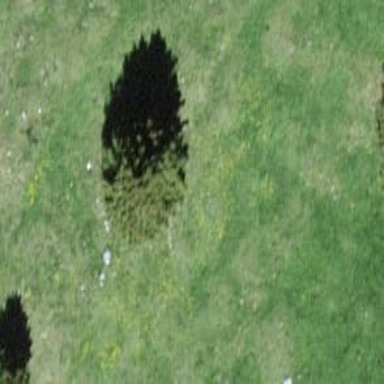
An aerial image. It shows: Needle-leaved tree in its natural environment.